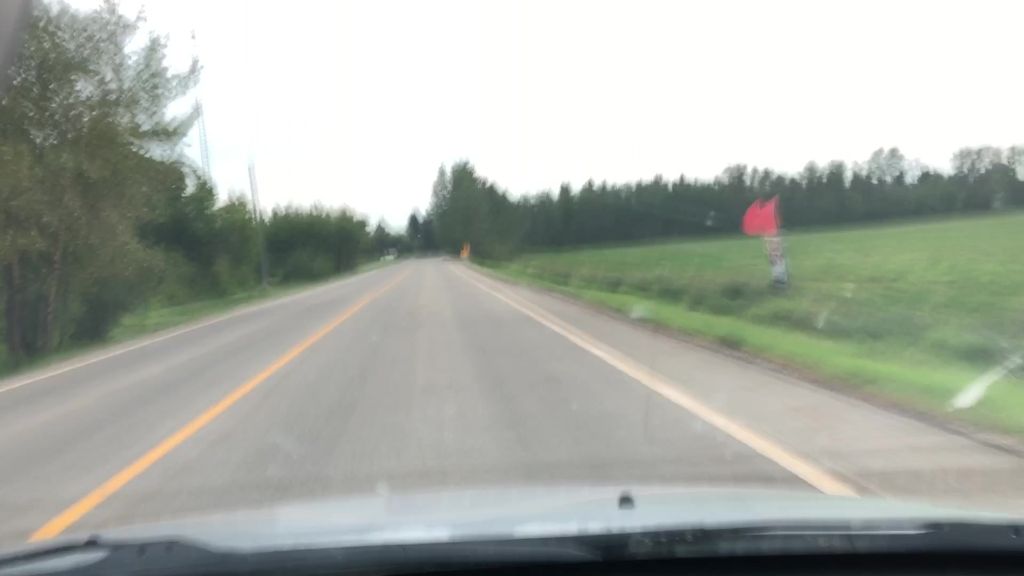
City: edmonton